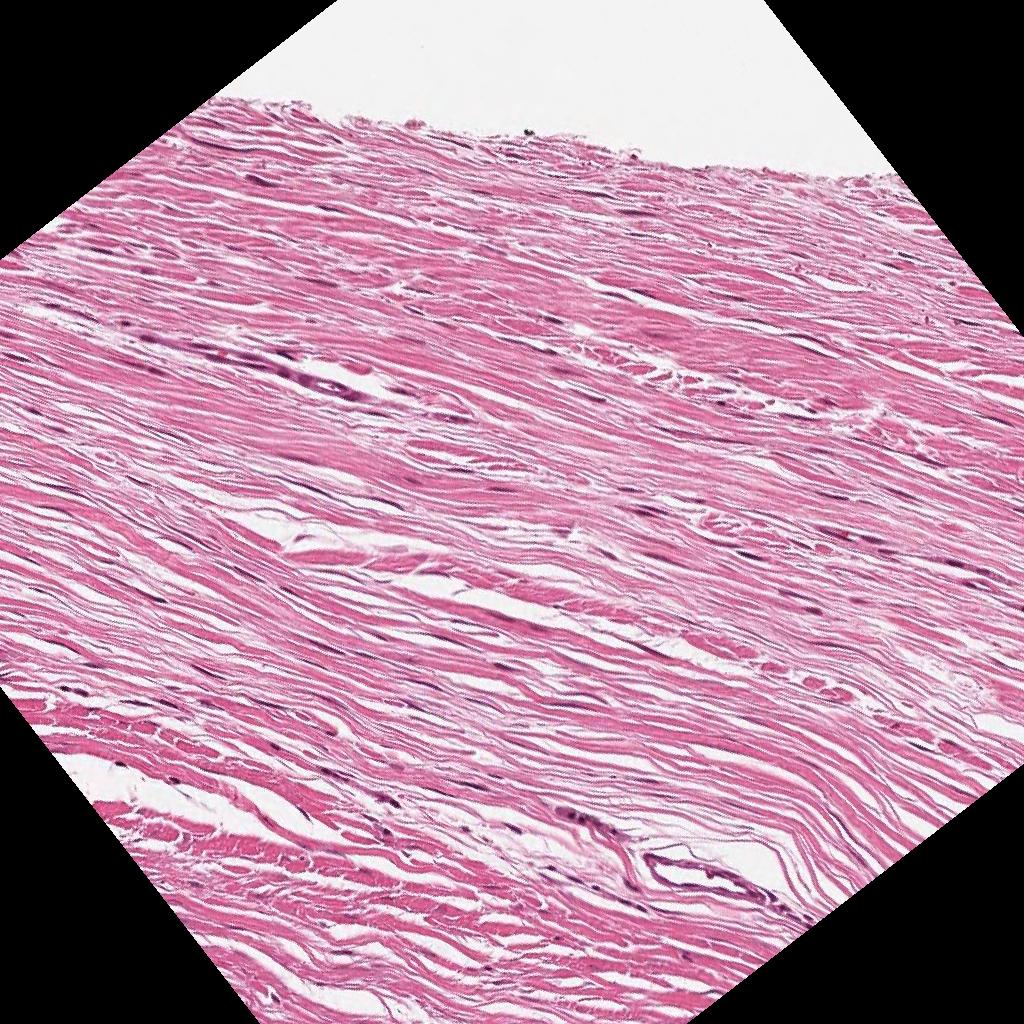
Label: Non-Tumor